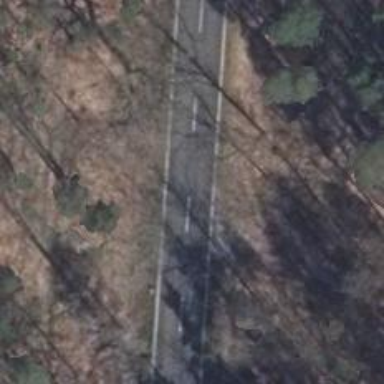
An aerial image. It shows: Grass track road with grade 5 tracktype.